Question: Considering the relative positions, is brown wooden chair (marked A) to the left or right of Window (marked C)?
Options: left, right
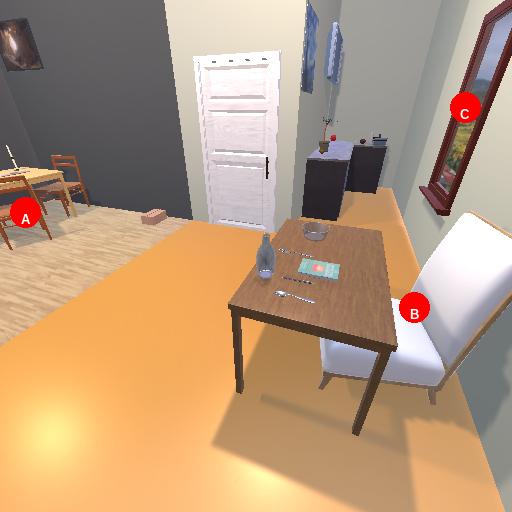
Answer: left